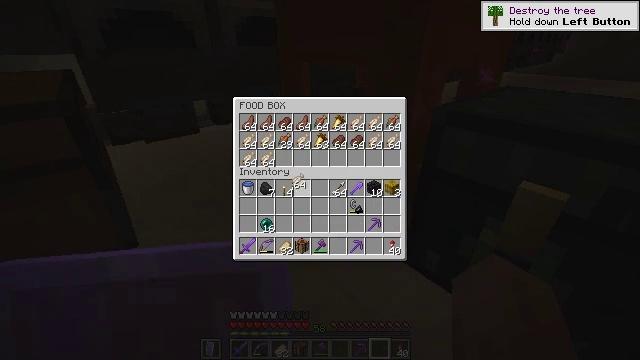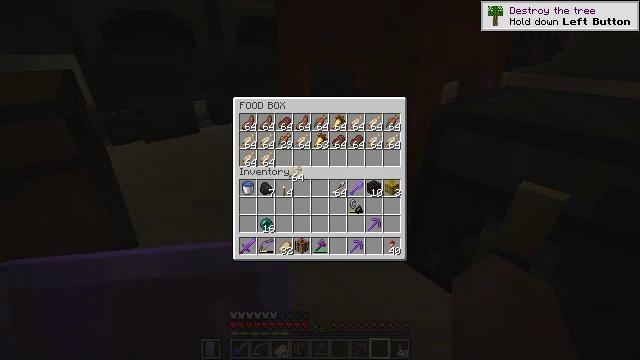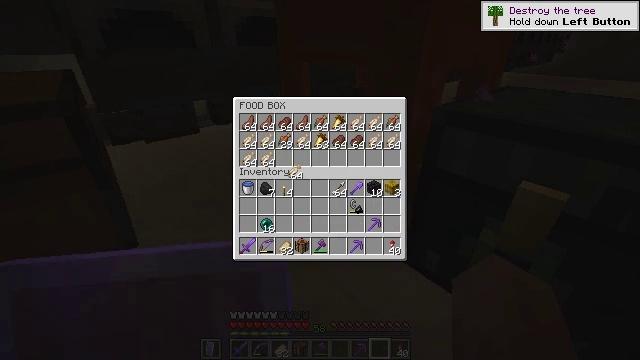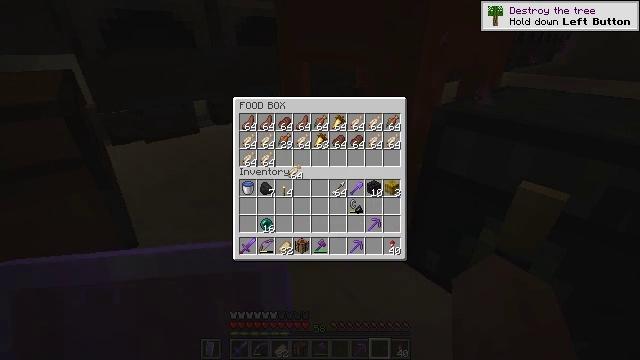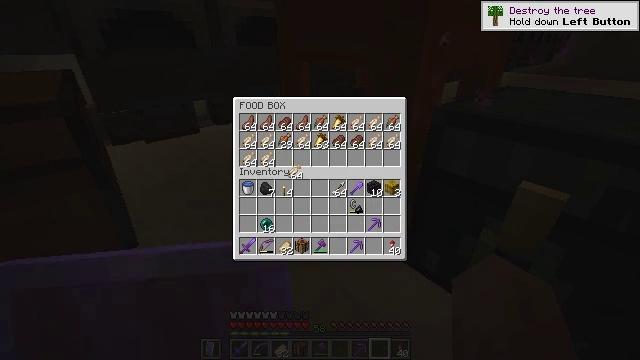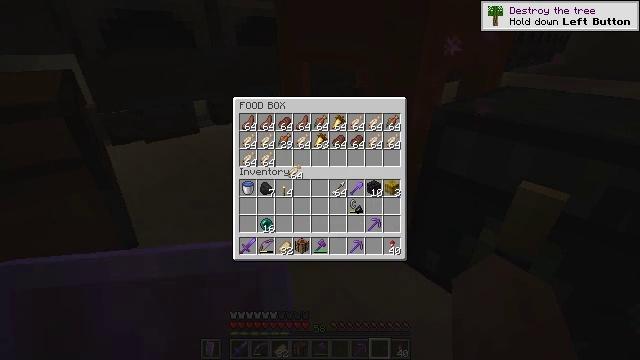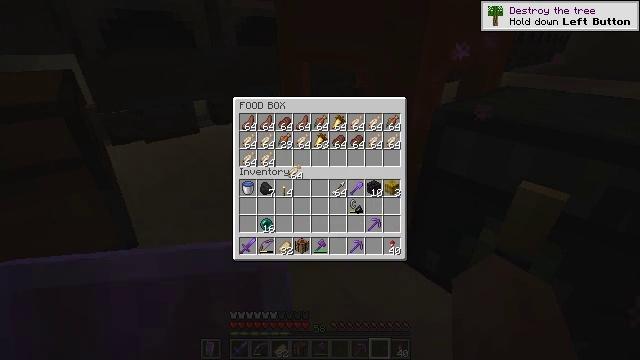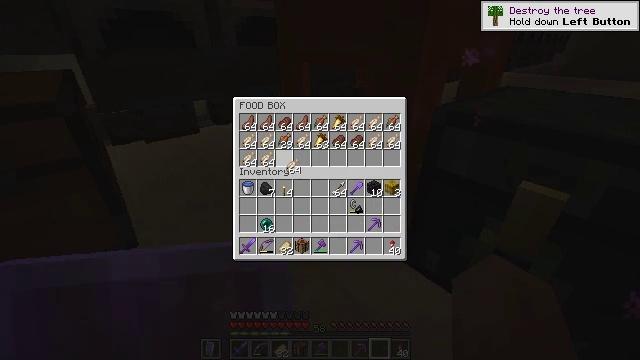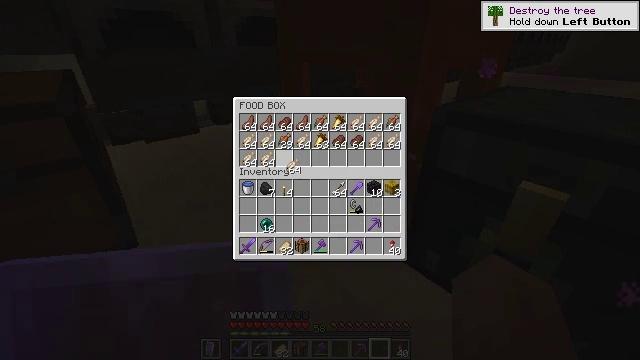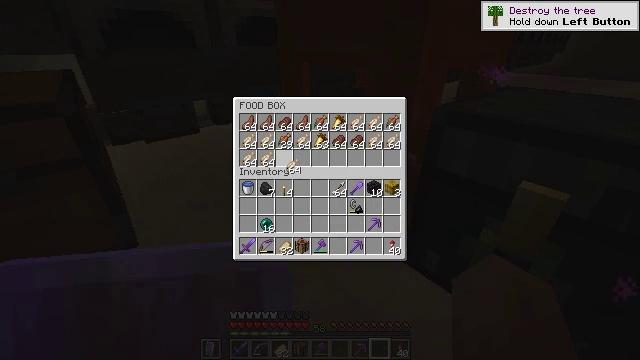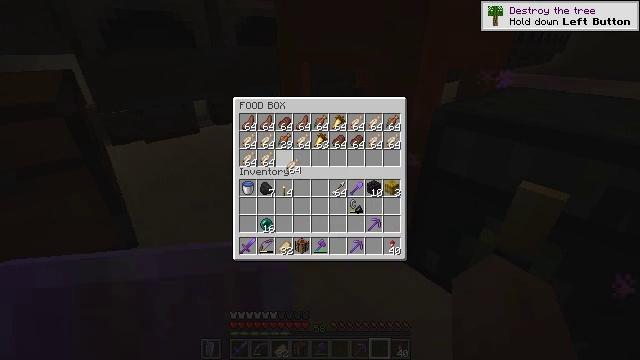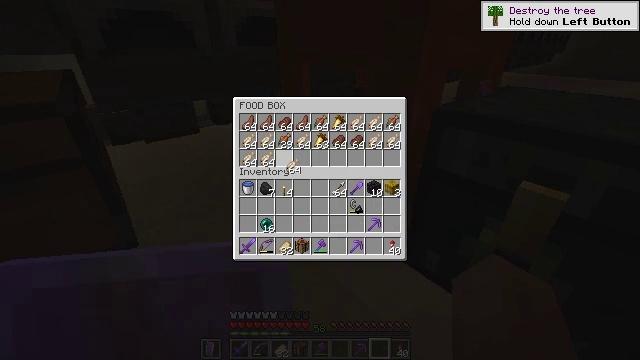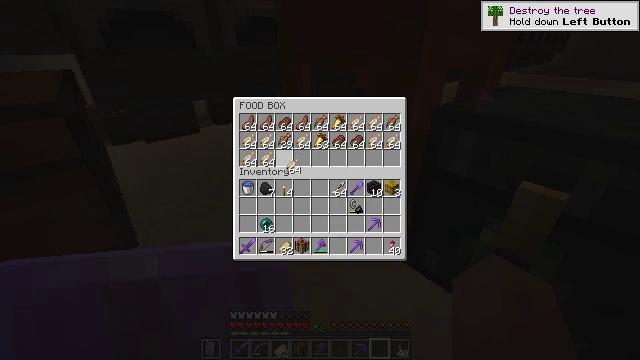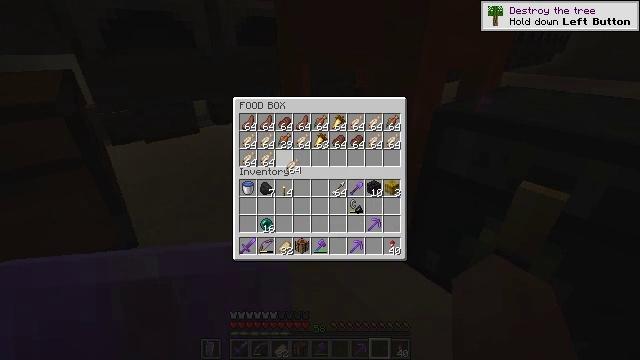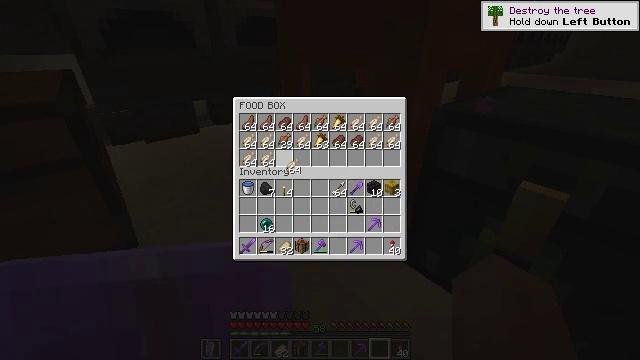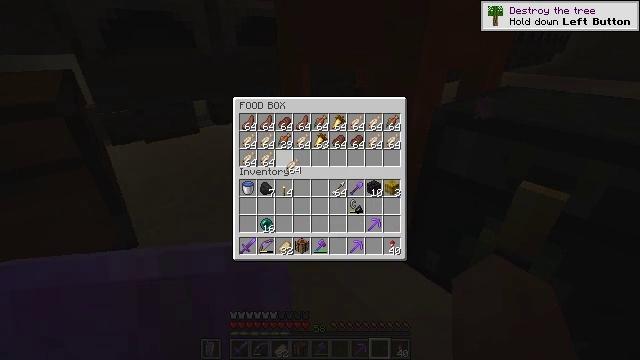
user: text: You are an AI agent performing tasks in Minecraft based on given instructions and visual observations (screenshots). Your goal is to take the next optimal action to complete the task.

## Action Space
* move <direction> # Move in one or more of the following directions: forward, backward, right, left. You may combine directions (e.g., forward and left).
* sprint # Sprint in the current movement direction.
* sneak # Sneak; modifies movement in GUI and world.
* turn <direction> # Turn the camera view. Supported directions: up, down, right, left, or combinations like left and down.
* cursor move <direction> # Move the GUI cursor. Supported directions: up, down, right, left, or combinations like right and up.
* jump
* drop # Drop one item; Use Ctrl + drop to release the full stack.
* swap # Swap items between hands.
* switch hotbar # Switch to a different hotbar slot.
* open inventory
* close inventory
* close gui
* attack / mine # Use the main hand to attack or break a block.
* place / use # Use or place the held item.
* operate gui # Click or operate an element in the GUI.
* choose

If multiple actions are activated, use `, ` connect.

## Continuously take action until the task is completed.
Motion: motion action
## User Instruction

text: Collect the orange shulker box into your inventory.
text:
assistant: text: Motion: no_op
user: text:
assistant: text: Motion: no_op
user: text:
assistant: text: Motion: no_op
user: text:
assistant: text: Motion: no_op
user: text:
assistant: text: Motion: no_op
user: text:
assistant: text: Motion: no_op
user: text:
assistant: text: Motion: no_op
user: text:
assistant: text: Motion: no_op
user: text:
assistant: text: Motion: no_op
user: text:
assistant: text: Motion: no_op
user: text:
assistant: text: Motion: no_op
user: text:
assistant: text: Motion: no_op
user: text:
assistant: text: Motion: no_op
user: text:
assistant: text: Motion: no_op
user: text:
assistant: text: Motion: no_op
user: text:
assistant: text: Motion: no_op
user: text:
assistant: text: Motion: no_op
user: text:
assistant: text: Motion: no_op
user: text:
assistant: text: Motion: no_op
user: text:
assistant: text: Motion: no_op
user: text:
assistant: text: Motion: no_op
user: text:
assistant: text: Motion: no_op
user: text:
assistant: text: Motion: attack / mine
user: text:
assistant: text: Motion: attack / mine
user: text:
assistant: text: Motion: attack / mine
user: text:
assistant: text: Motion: no_op
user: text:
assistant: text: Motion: no_op
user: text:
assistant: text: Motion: no_op
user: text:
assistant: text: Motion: no_op
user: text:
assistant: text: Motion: no_op